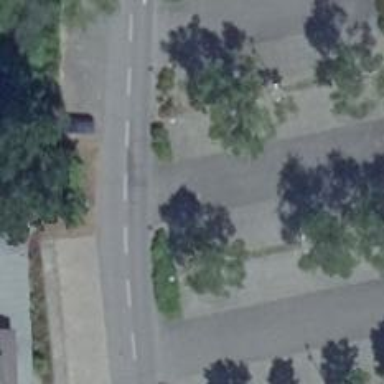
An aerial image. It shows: Service road with diagonal parking on the left.